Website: walmart
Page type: customer-info-address
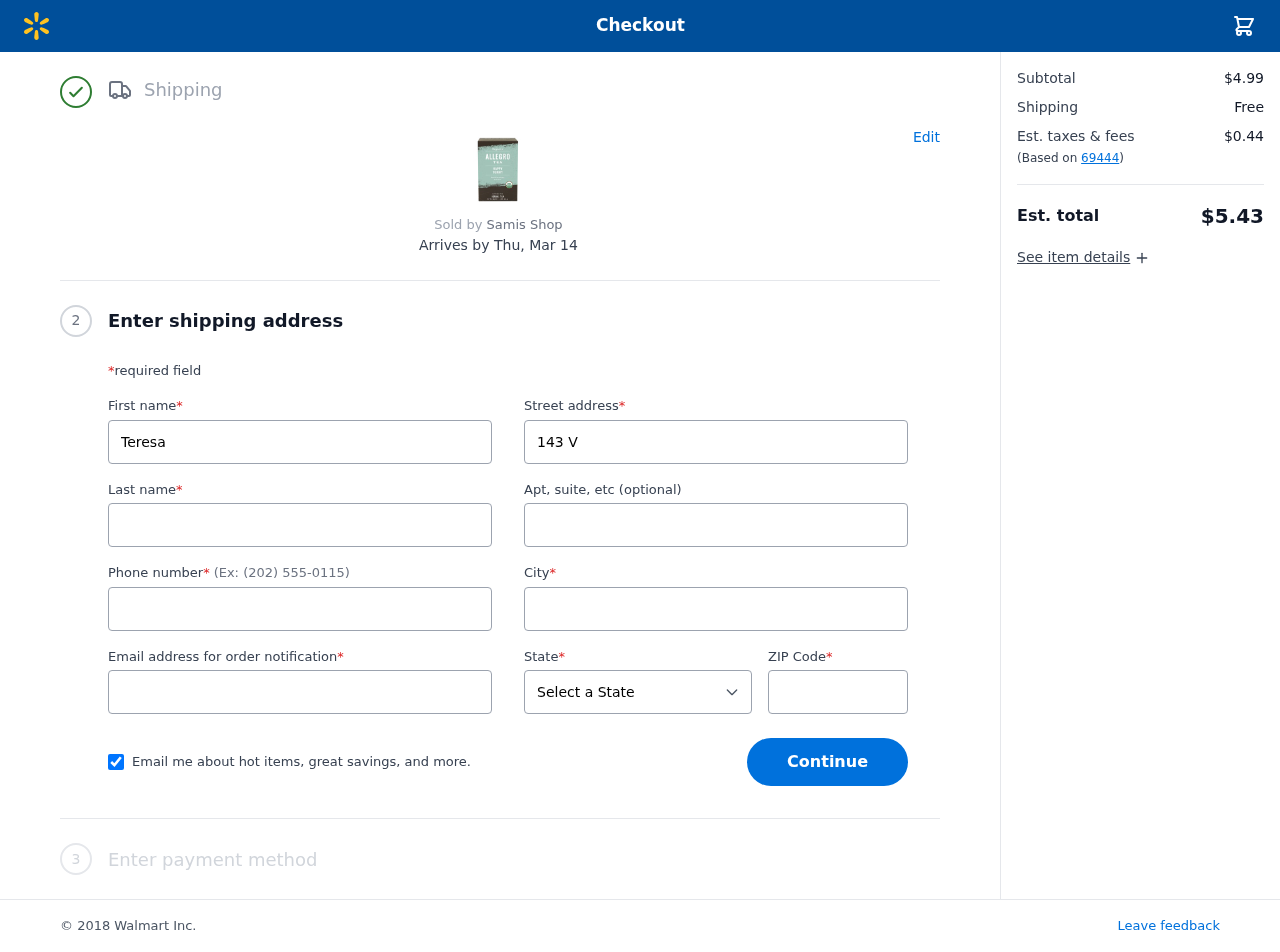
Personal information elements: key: PII_CITY
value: Robertsside
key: PII_EMAIL
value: teresamorrison@hotmail.com
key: PII_FIRSTNAME
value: Teresa
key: PII_LASTNAME
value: Morrison
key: PII_PHONE
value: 5804118213
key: PII_POSTCODE
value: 69444
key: PII_STATE
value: Pennsylvania
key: PII_STREET
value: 143 Vanessa Pike
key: PII_STREET2
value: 7800 Medina Motorway Apt. 793
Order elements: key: ORDER_DELIVERY_DATE
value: Thu, Mar 14
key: ORDER_SUBTOTAL
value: $4.99
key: ORDER_SHIPPING_COST
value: Free
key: ORDER_TAX
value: $0.44
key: ORDER_TOTAL
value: $5.43